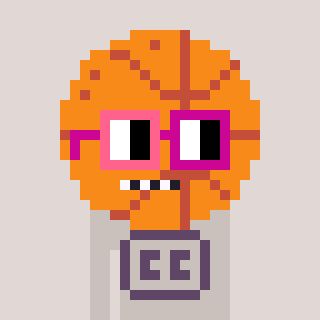
a pixel art character with square pink and red glasses, a basketball-shaped head and a foggrey-colored body on a warm background